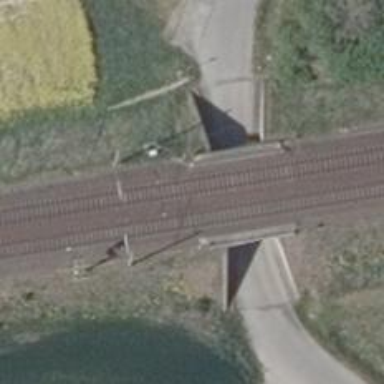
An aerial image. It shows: Bridge with electrified railway tracks featuring contact line.